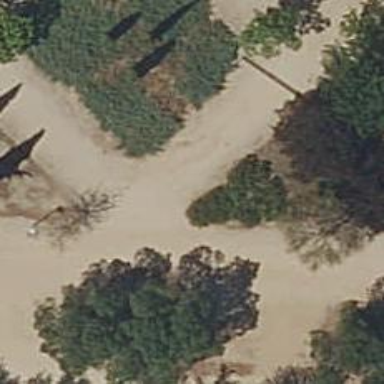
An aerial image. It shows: Footway covered with sand.